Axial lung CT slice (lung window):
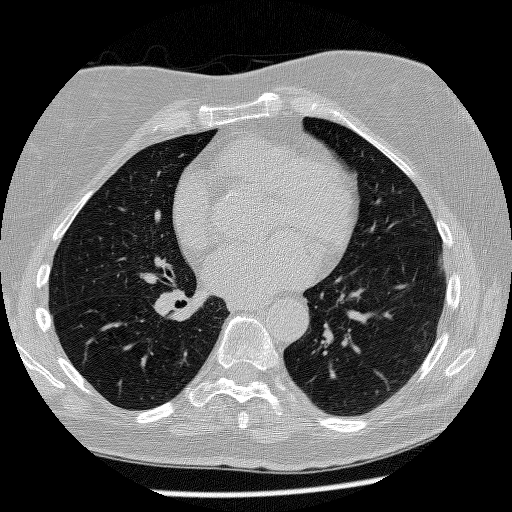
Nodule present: no